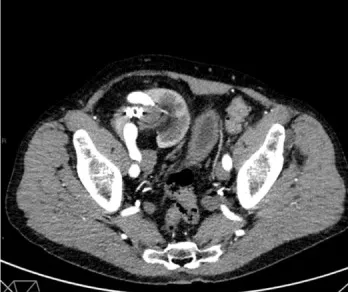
2-month follow up CT angiogram. Post procedure axial.
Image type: radiology (ct)